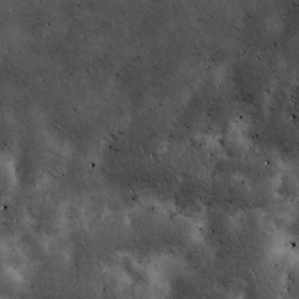
Label: non_frost